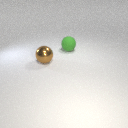
large green rubber sphere behind large brown metal sphere